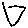
Label: triangle